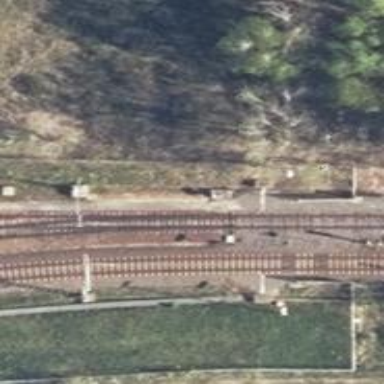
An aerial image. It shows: Railway switch.